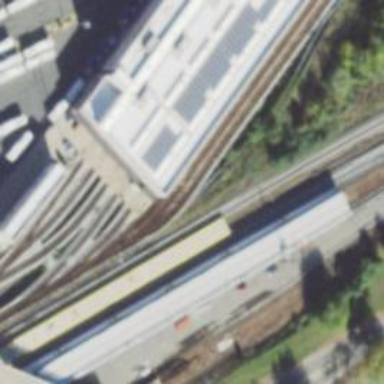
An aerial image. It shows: Yard area with electrified rail tracks.